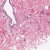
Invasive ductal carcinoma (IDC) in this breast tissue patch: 0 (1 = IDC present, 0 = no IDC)